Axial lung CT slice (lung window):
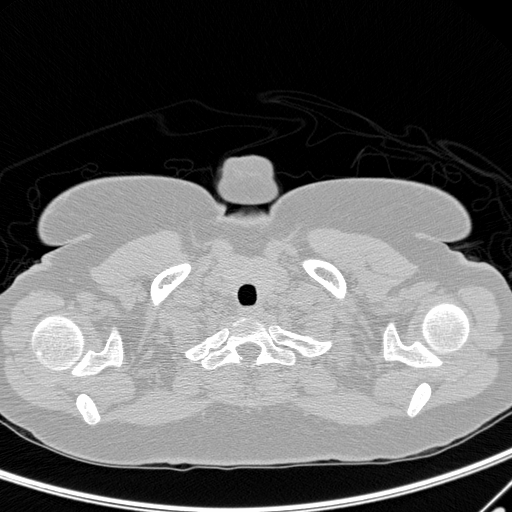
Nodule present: no